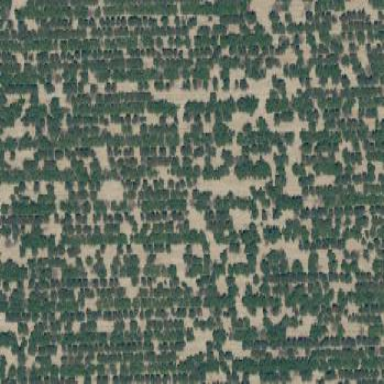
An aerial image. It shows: Orchard filled with almond trees.